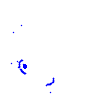
Particle: pion